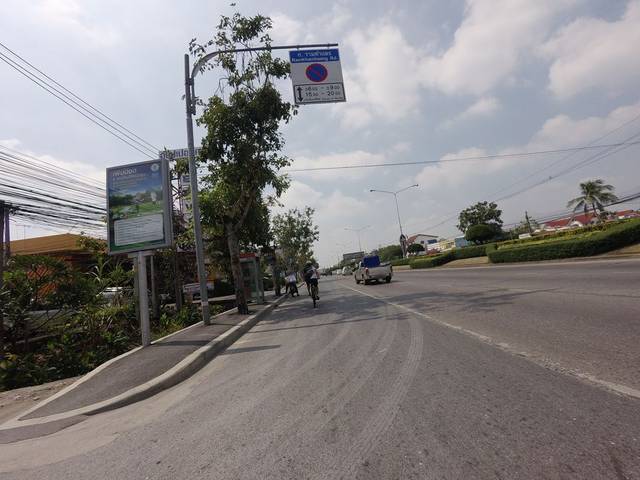
Region: Thailand
Coordinates: 13.78, 100.678